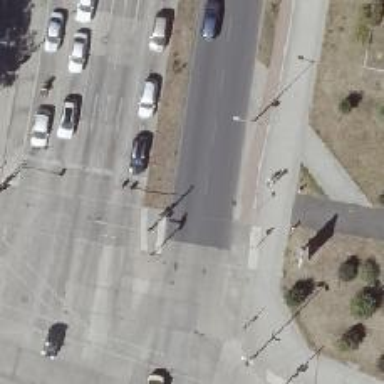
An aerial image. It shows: Secondary road with concrete surface.